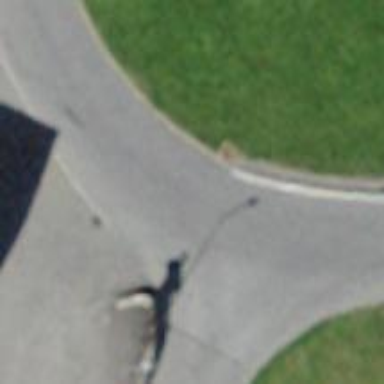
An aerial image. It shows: Smooth asphalt road in residential area.